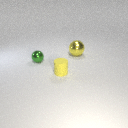
large yellow metal sphere to the right of small yellow rubber cylinder